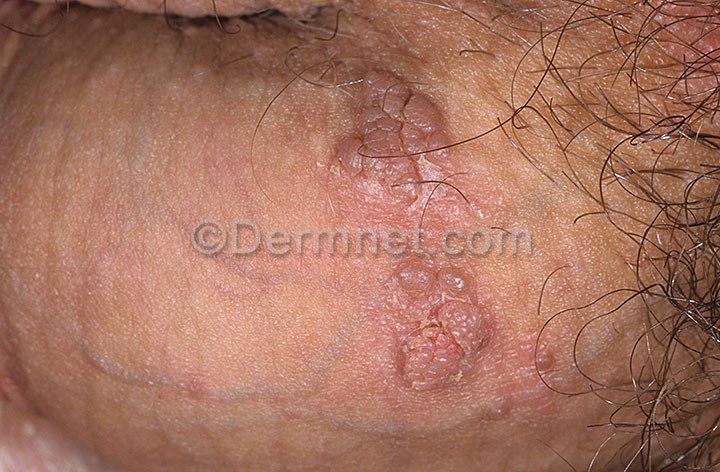
Disease: Herpes HPV and other STDs Photos